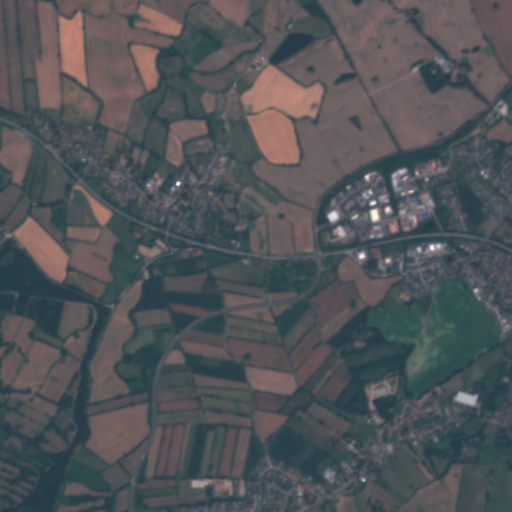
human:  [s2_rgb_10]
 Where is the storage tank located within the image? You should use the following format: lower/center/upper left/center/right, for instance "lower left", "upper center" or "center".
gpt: The storage tank is located in the center left of the image.
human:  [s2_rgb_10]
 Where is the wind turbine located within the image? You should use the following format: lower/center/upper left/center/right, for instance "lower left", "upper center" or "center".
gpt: The wind turbine is located in the center of the image.
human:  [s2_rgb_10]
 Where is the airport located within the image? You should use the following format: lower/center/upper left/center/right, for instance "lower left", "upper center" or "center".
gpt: There is no airport in the image.